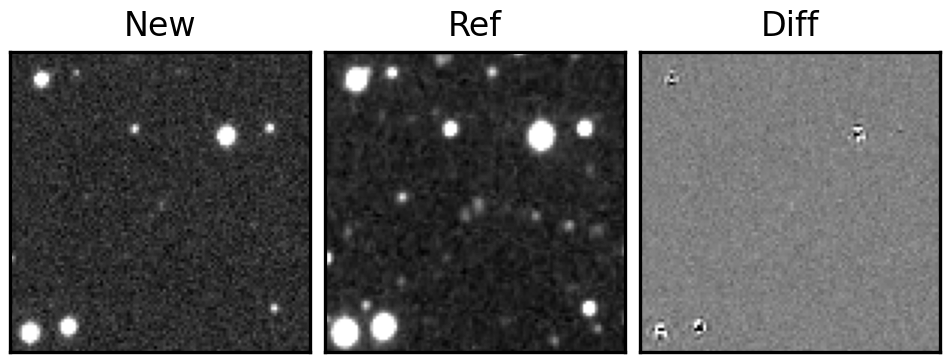
Label: real